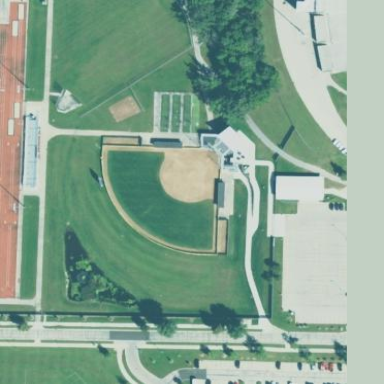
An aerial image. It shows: Baseball or softball pitch for leisure land sports.